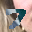
Label: 7